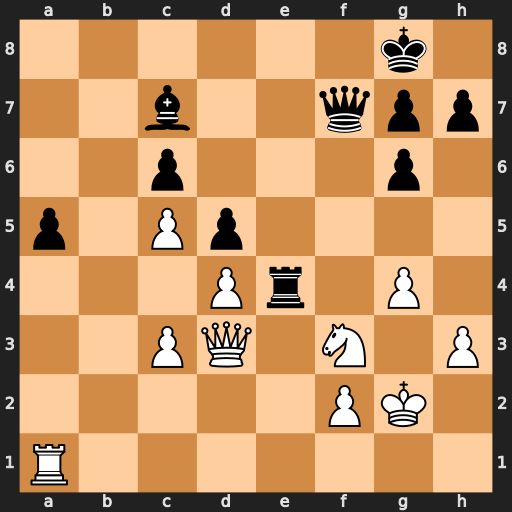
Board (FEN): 6k1/2b2qpp/2p3p1/p1Pp4/3Pr1P1/2PQ1N1P/5PK1/R7
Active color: w
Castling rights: -
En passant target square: -
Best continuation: Ng5 Qf4 Nxe4 dxe4 Qg3 Qxg3+ fxg3